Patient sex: M
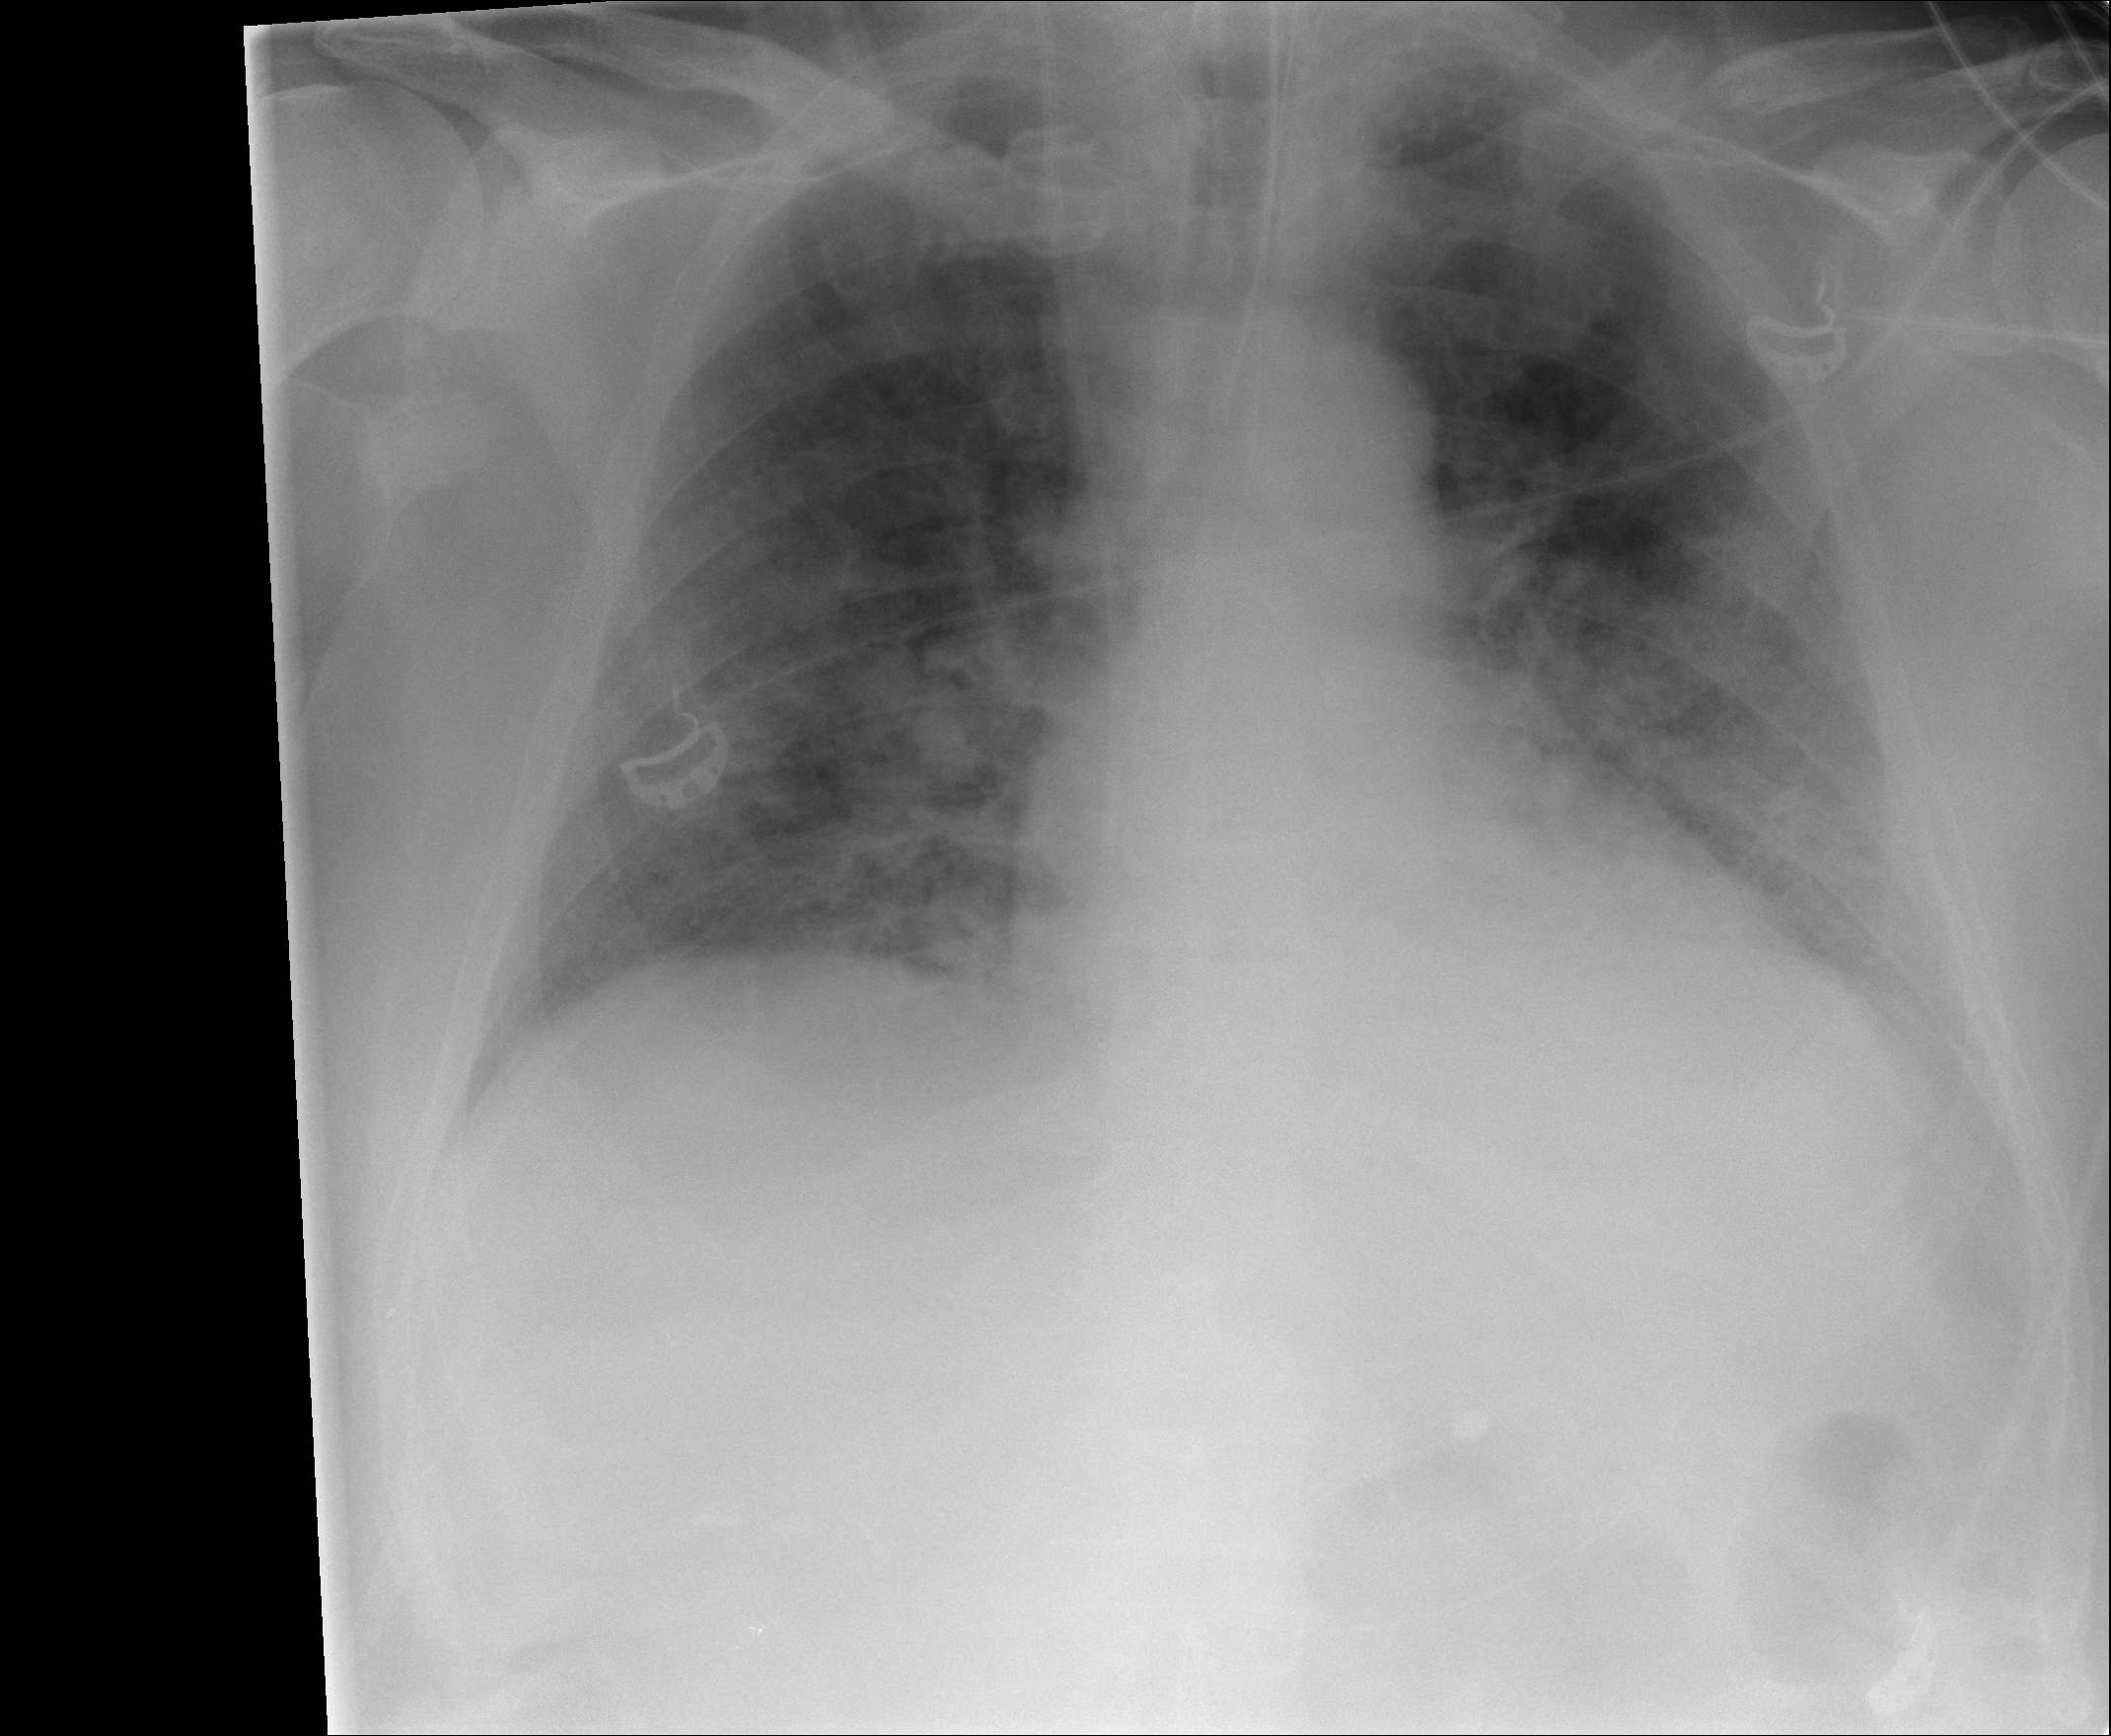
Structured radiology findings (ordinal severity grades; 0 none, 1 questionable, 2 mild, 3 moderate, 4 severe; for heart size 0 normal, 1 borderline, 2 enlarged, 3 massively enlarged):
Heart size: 0
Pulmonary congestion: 2
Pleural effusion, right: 1
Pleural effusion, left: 1
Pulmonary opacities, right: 1
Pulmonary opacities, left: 1
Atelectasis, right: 2
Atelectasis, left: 2